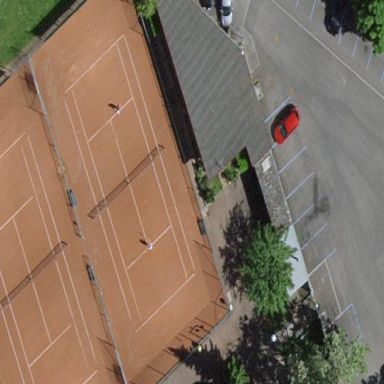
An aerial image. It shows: Tennis court on the leisure land pitch.